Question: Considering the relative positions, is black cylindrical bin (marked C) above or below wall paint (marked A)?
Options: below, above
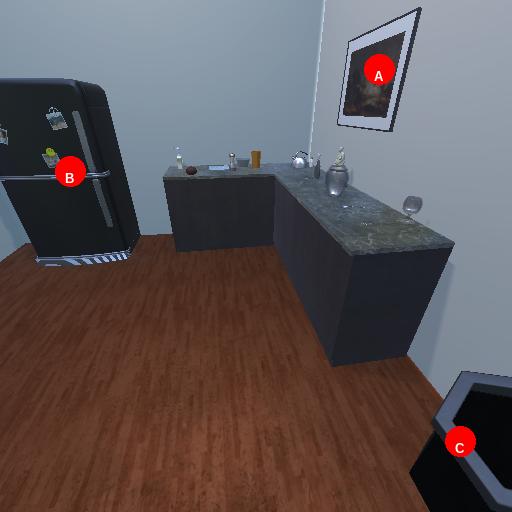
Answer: below